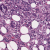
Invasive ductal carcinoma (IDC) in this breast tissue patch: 1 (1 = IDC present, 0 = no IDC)